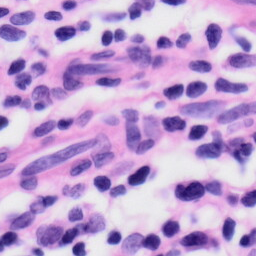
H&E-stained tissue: Skin